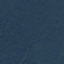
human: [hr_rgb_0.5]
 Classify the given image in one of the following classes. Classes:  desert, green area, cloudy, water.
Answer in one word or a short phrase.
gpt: green area